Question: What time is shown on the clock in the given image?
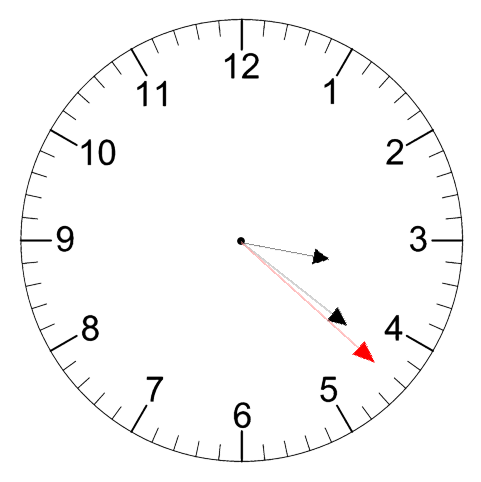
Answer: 03:21:22